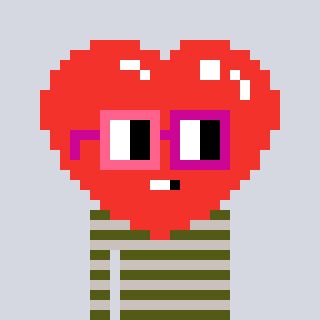
a pixel art character with square pink and red glasses, a heart-shaped head and a foggrey-colored body on a cool background